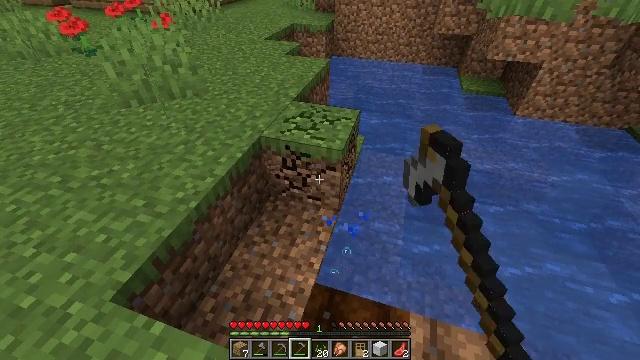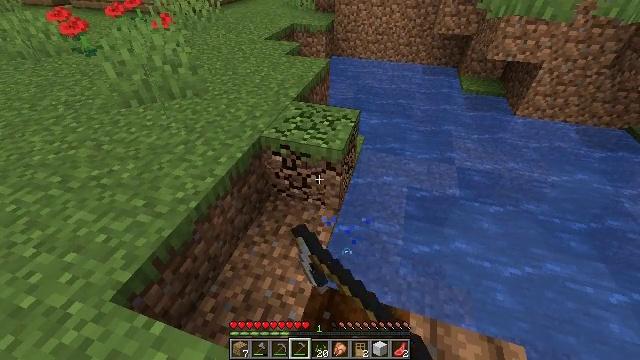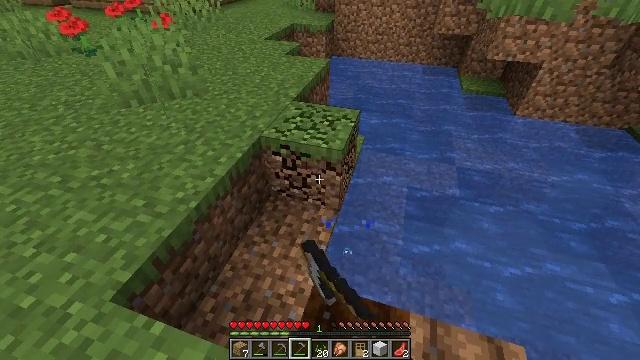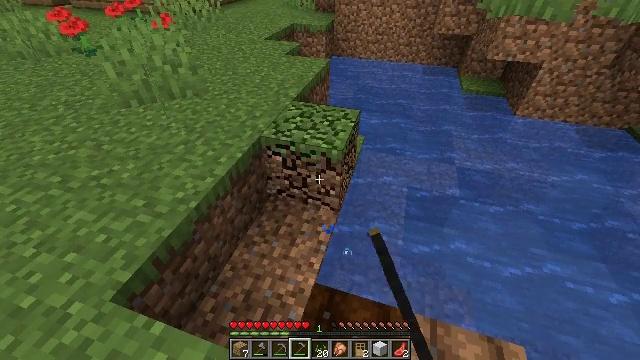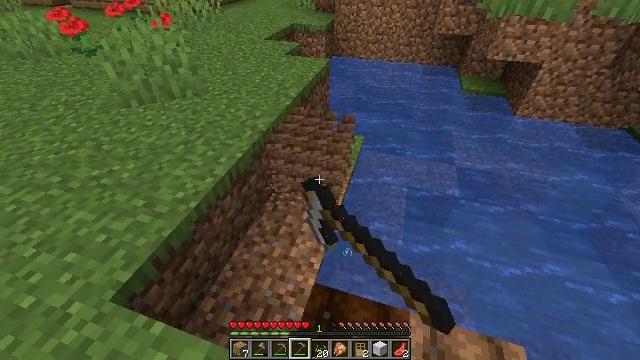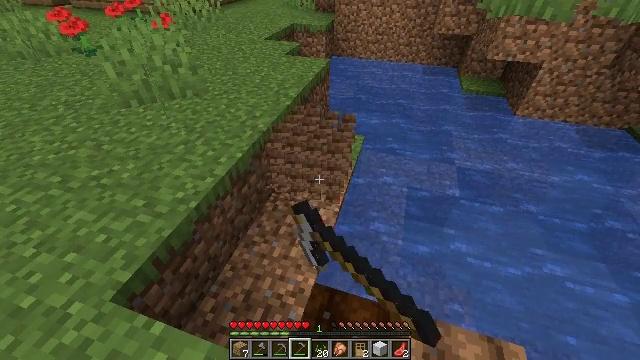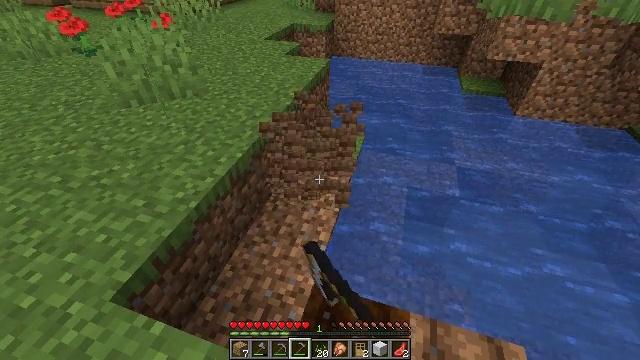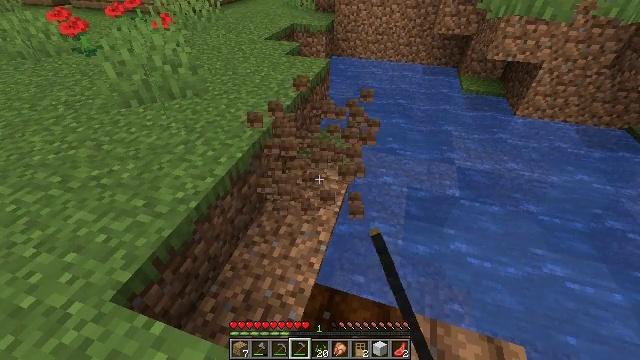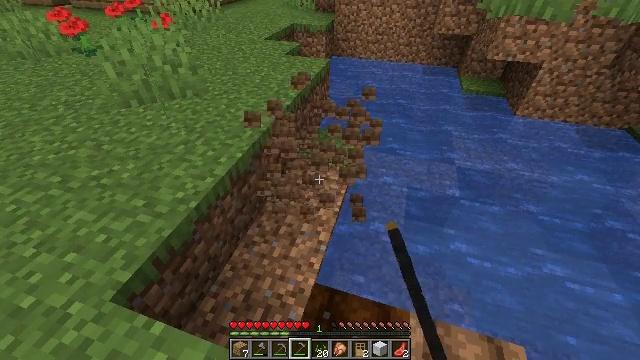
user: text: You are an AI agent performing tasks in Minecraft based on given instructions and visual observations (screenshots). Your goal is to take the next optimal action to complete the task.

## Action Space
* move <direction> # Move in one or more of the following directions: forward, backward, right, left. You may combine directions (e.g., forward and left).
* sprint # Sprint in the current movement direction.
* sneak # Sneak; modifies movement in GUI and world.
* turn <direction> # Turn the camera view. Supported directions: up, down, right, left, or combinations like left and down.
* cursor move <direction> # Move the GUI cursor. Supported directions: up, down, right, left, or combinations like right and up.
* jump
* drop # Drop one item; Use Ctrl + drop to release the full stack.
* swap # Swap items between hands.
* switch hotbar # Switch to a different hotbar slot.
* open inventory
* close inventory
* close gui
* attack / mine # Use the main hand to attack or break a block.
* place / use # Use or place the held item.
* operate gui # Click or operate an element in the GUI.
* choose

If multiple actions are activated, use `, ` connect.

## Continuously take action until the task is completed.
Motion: motion action
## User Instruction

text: Harvest grass block to clear the area.
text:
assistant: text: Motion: attack / mine
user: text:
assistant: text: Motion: attack / mine
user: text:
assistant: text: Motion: attack / mine
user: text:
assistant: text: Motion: attack / mine
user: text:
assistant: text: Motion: no_op
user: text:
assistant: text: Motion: no_op
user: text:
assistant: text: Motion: no_op
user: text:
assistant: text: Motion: no_op
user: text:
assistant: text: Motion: attack / mine